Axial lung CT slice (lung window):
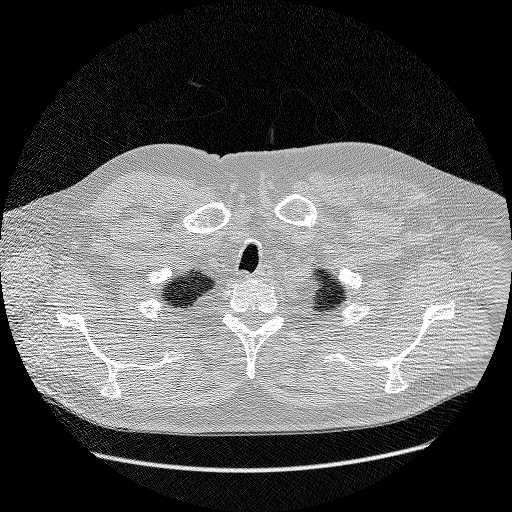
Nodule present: no